Field crop: maize
Growth stage: 2
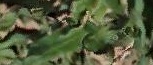
Species: maize